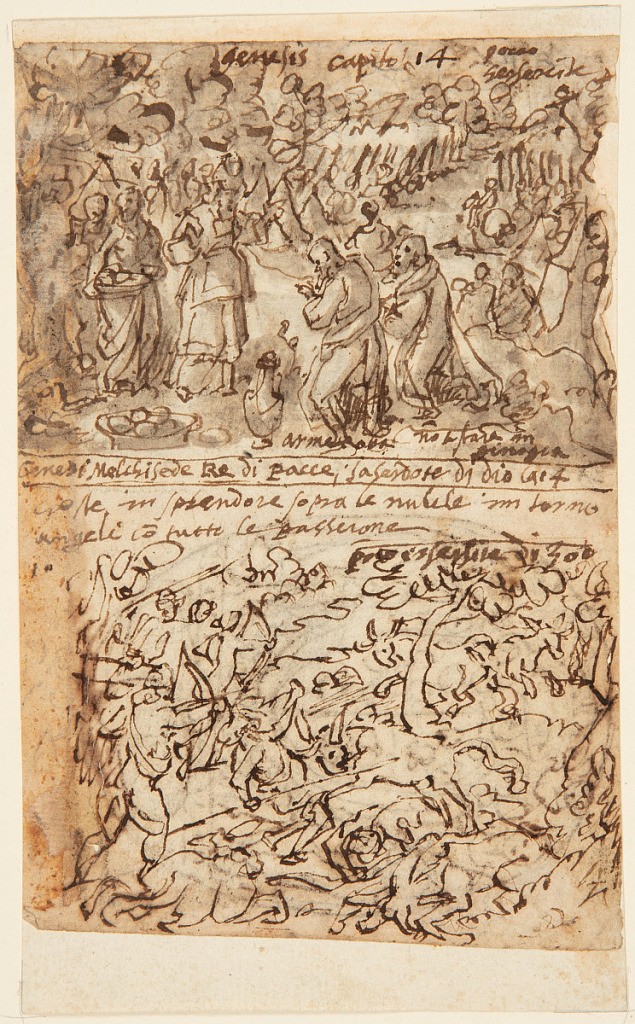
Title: Melchizedek Brings Bread and Wine to Abraham [above]; Unicorn Hunt [below]
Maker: Jan van der Straet, called Stradanus, Flemish, 1523–1605
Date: ca. 1584–1605
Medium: Pen and brown ink, brush and black wash over black chalk on laid paper.
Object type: Drawing
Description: Recto, above: King Melchizedek stands at left accompanied by servants carrying bread and wine. Abram (later called Abraham) and his family kneel before him at right. Italian inscriptions appear in the composition at upper right and below the framing line at the lower margin of the image.
Recto, below: Landscape with hunters armed with bows and arrows being attacked by unicorns.
Verso, above: In an open portico, standing figures gather around a table upon which the Passover lamb has been placed. An explanatory inscription in Italian appears beneath a framing line at the bottom of the image.
Verso, below: Coat of Arms with Medici palle, fleurs-de-lis, and an unidentified element, surmounted by a grand ducal crown, flanked by allegorical figures.